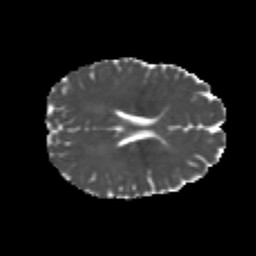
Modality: MD
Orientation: axial
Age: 20
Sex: female
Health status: healthy
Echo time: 0.074 s